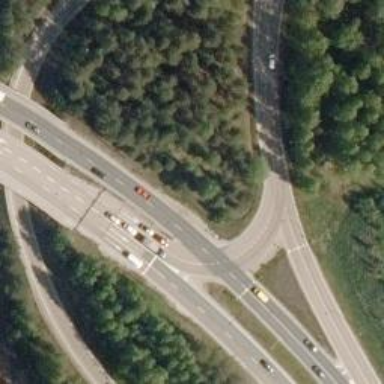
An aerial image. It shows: Asphalt road classified as trunk highway.